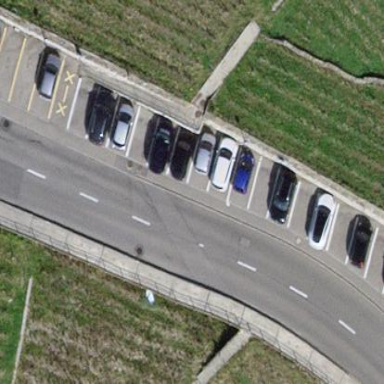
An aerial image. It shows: Street-side parking area.